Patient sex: F
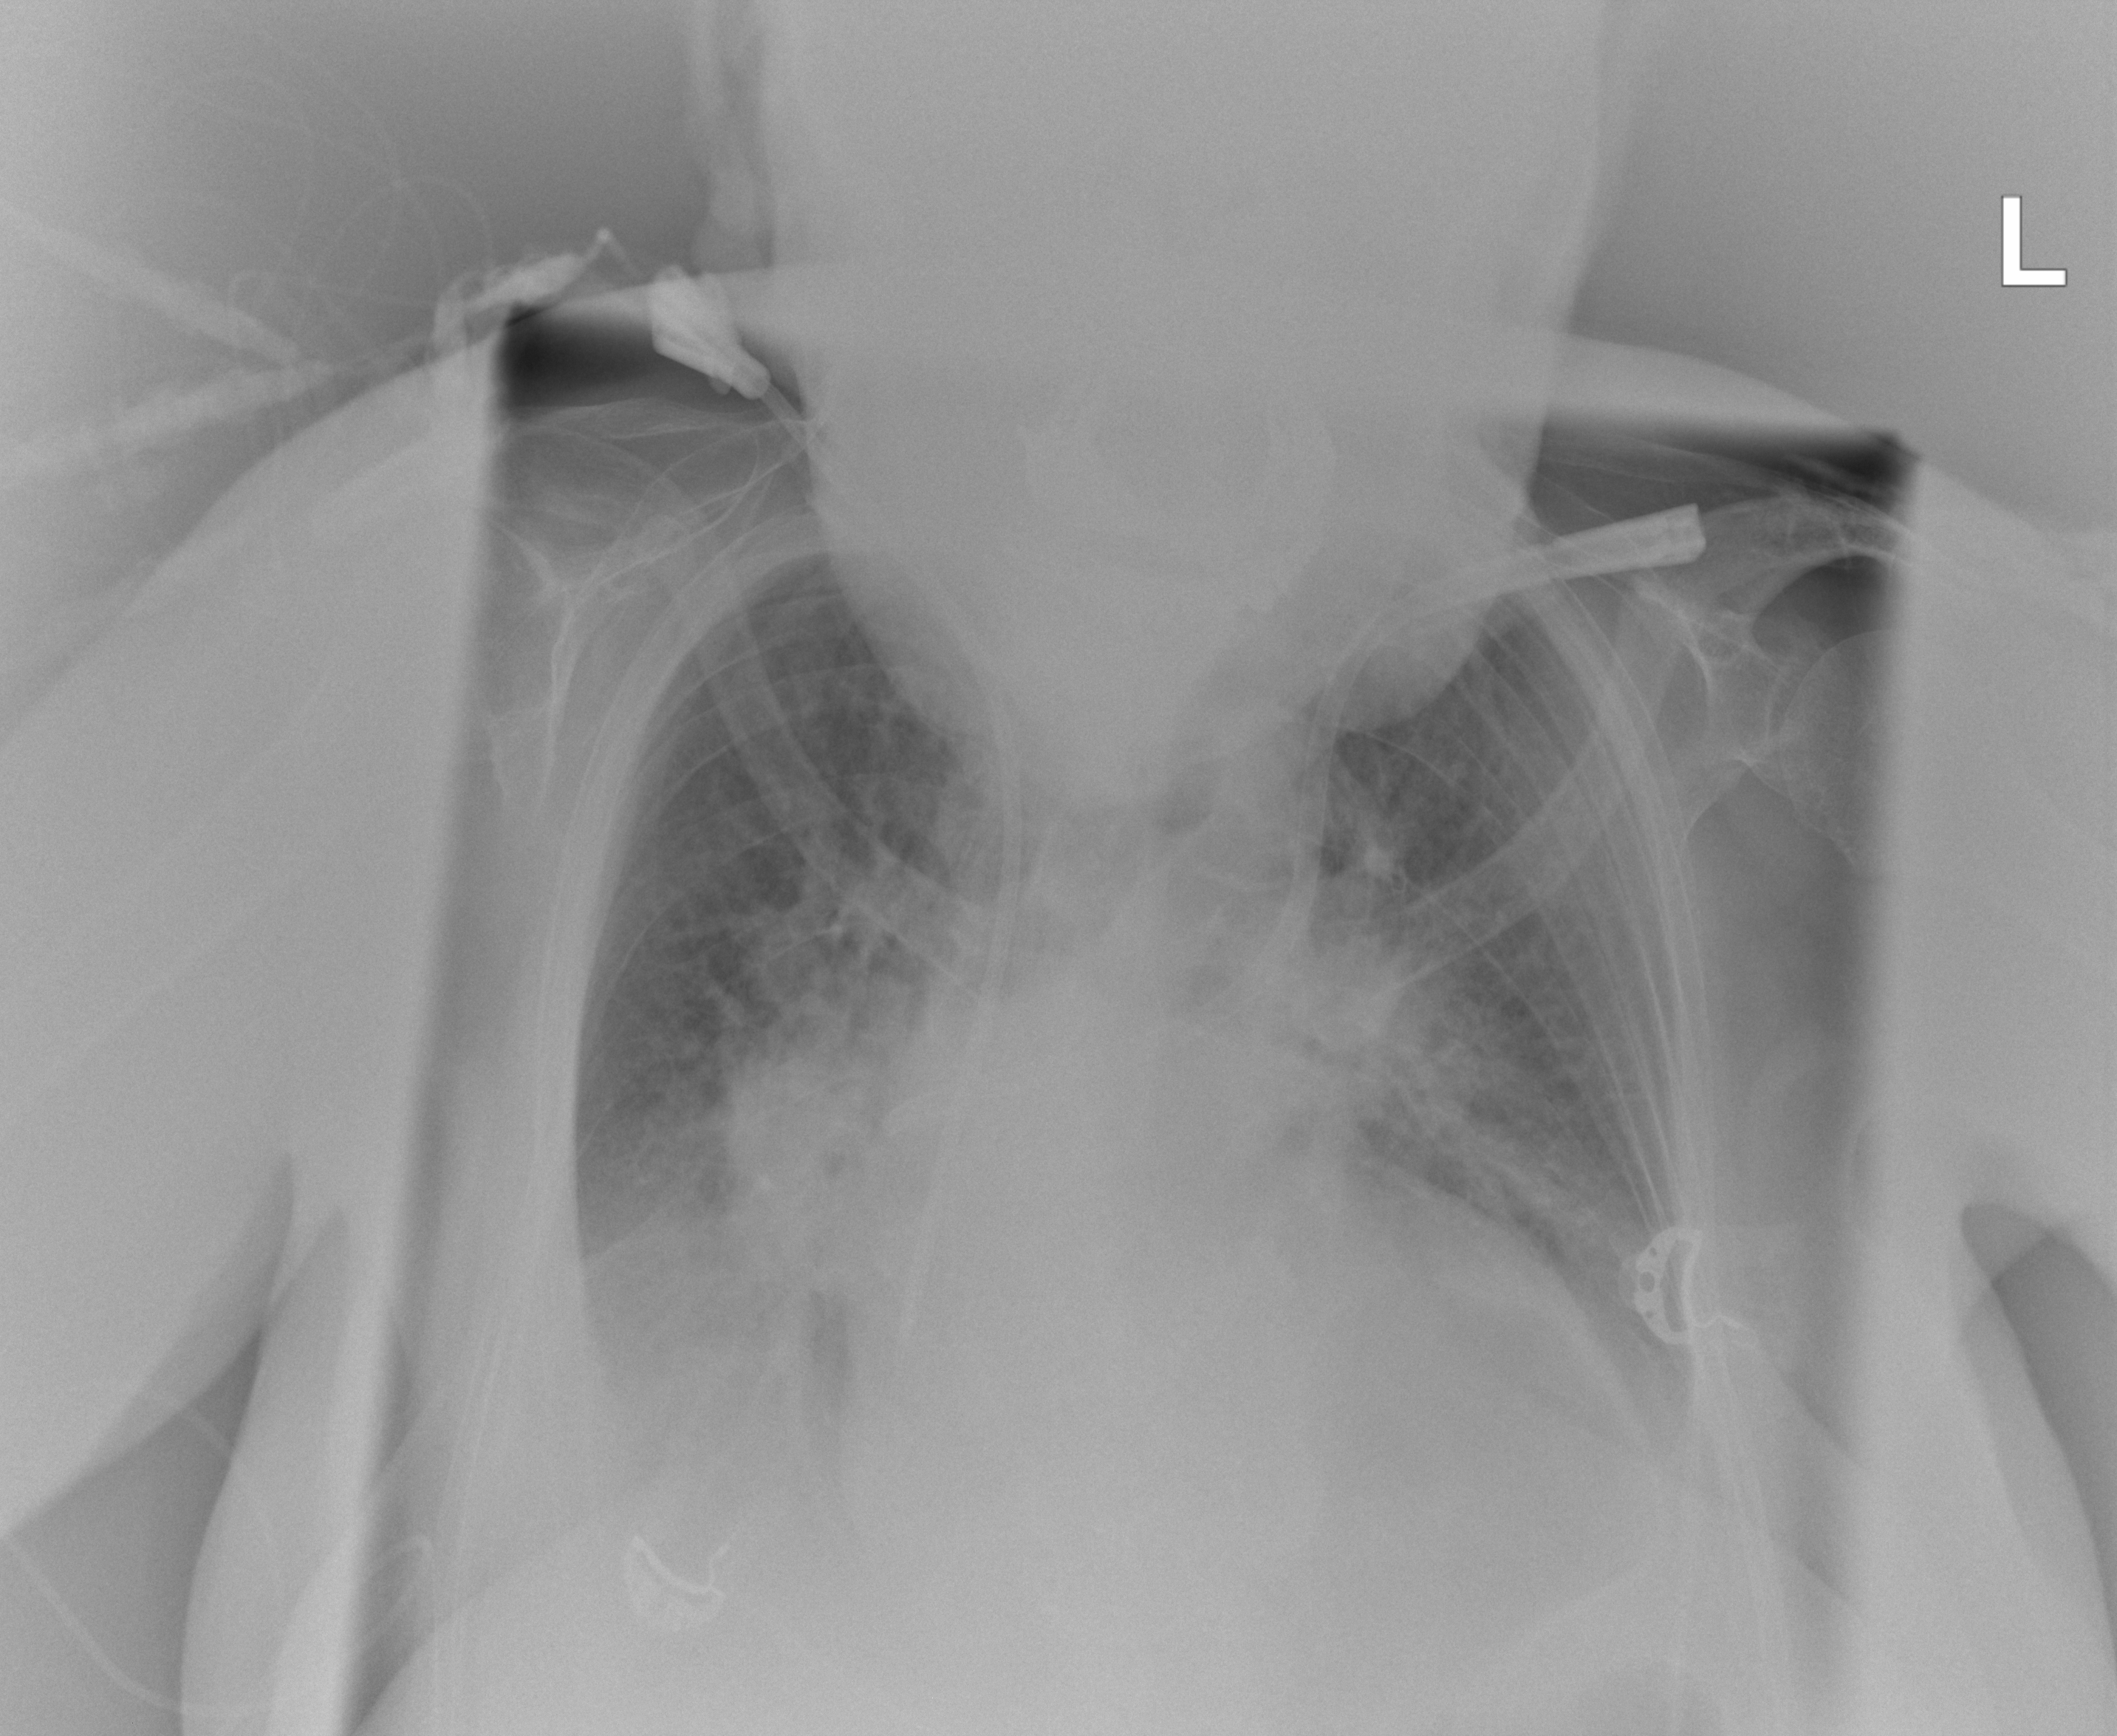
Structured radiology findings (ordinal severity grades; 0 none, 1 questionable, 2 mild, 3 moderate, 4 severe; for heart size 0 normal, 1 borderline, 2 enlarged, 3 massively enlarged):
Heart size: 2
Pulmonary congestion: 3
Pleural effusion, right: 3
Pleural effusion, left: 2
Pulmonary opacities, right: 3
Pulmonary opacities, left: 2
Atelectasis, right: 3
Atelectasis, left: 3